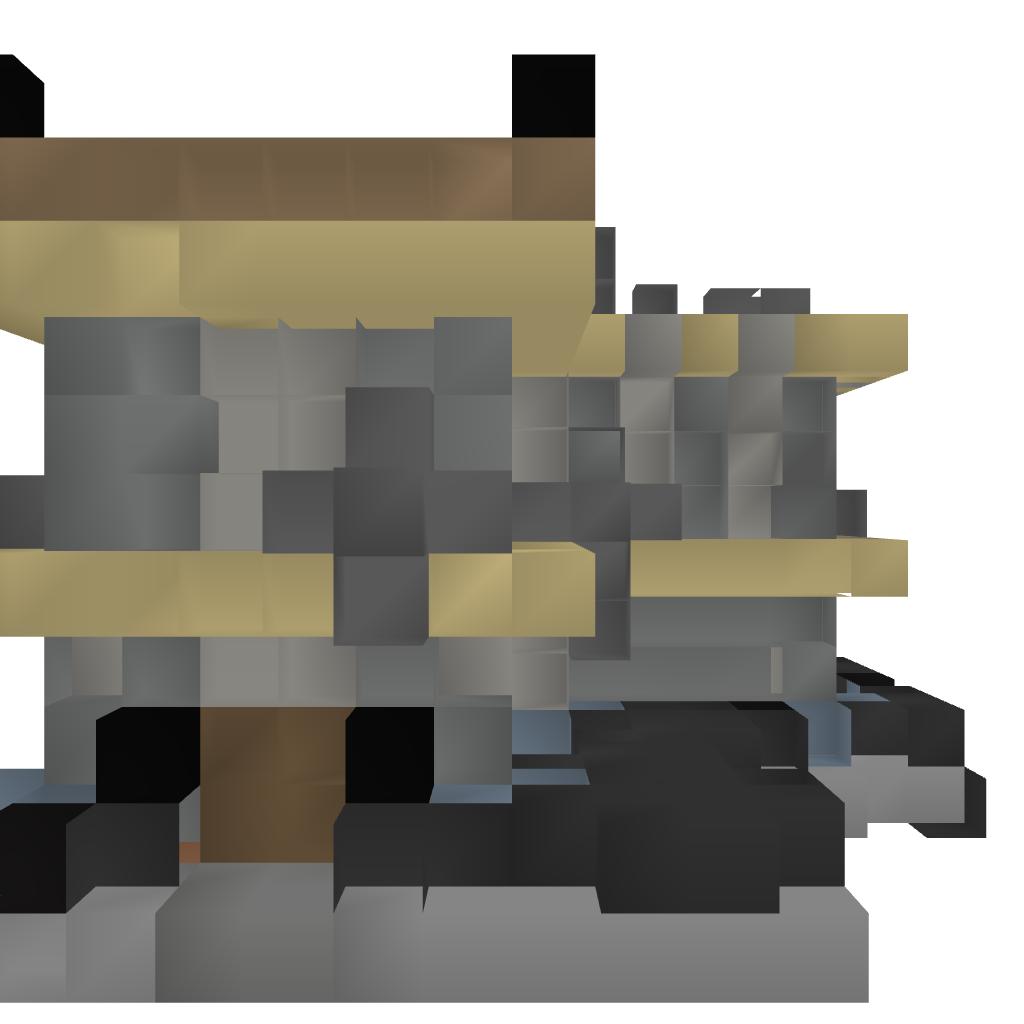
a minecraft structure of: Little Modern wood House